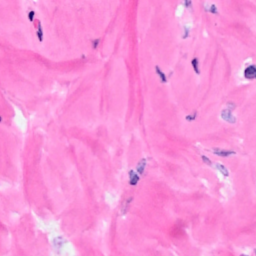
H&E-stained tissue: Breast